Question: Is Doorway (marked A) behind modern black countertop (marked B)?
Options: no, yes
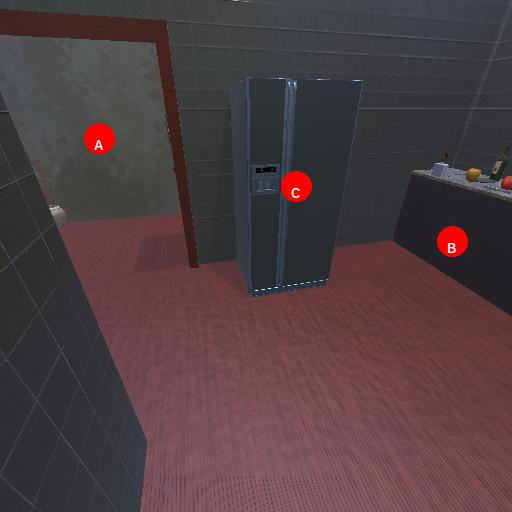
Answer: no